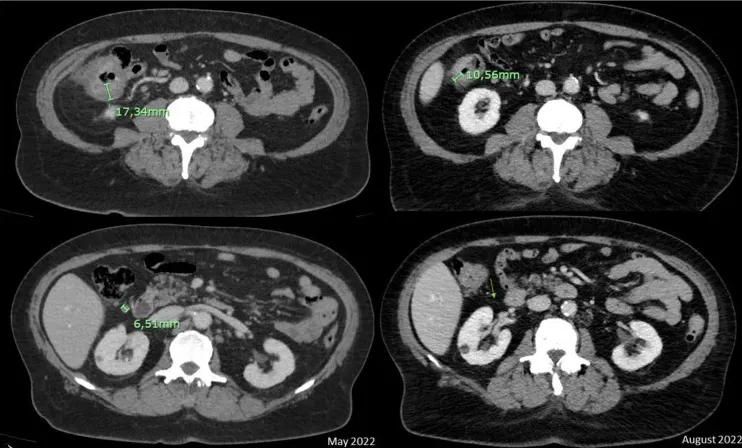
A major radiologic response was observed with a clear reduction of the colonic neoplasm and no longer evidence of adjacent suspicious nodes between the basal CT scan and interval CT scan in August 2022. The green arrow represents the absence of lymph node after 5 cycles of pembrolizumab.
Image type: radiology (ct)